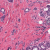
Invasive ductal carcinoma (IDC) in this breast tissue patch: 1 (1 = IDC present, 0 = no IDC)